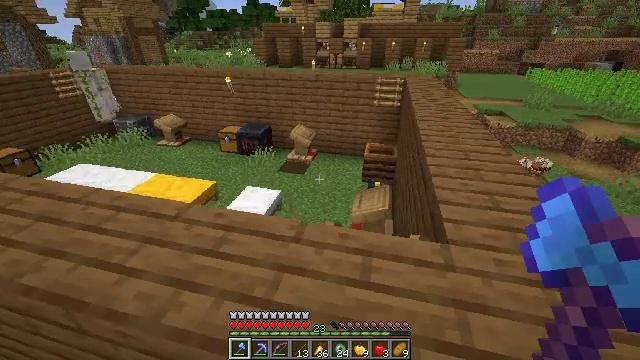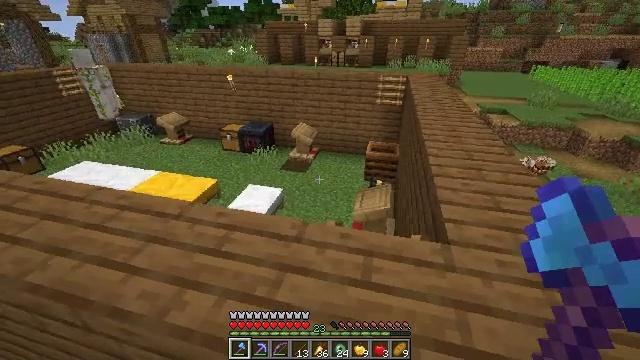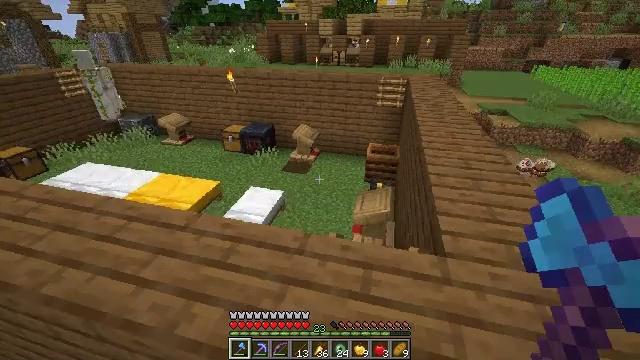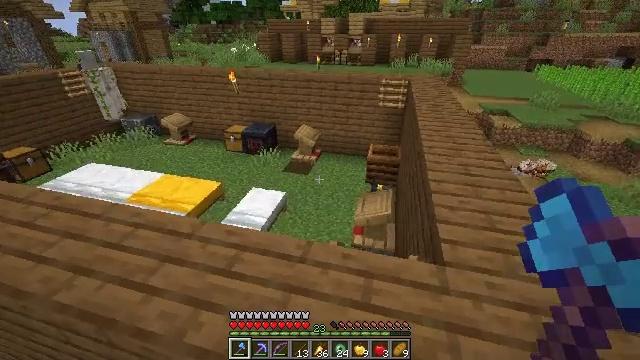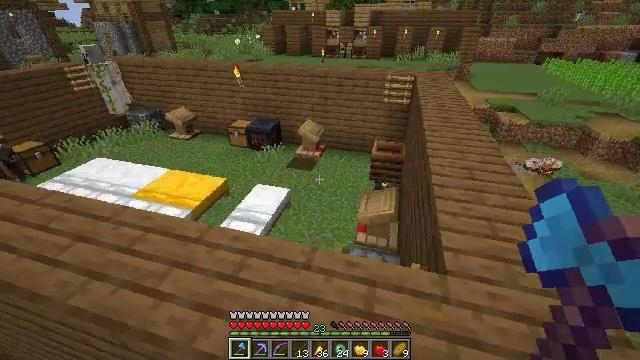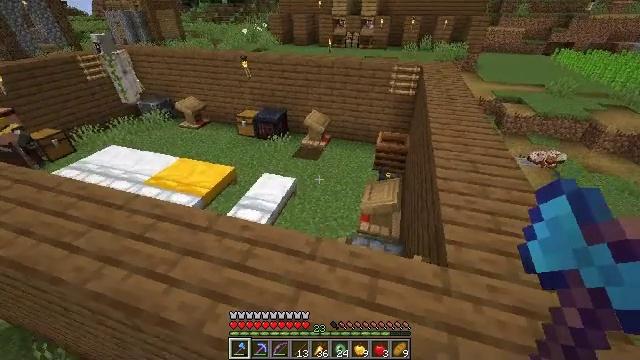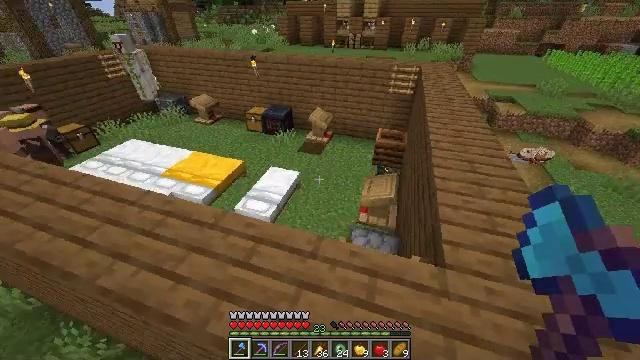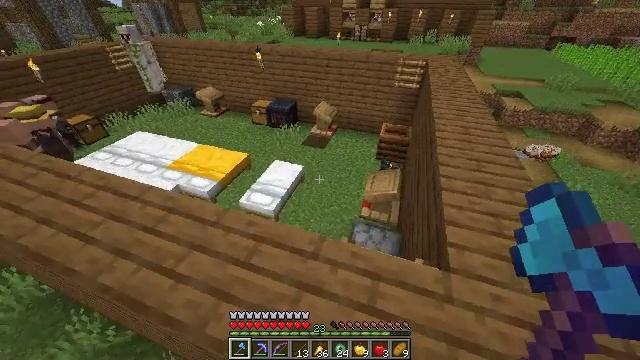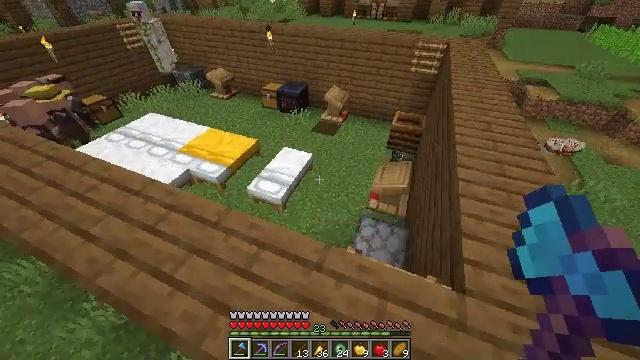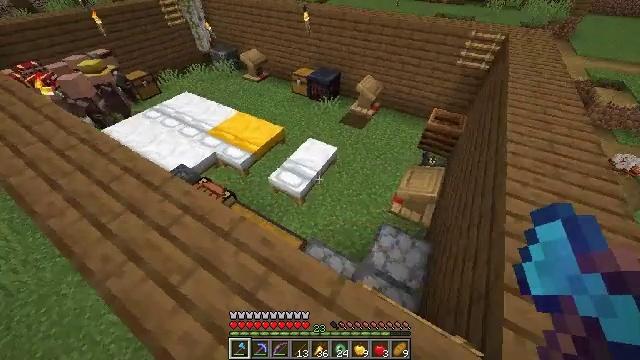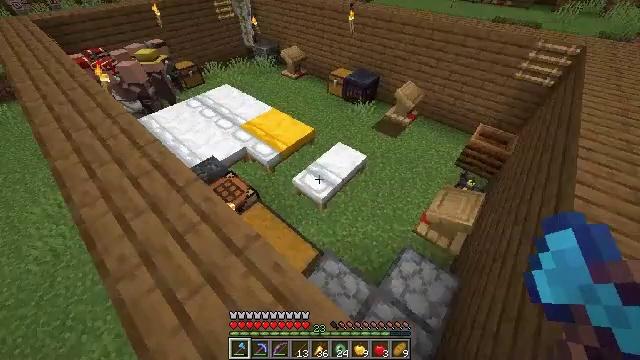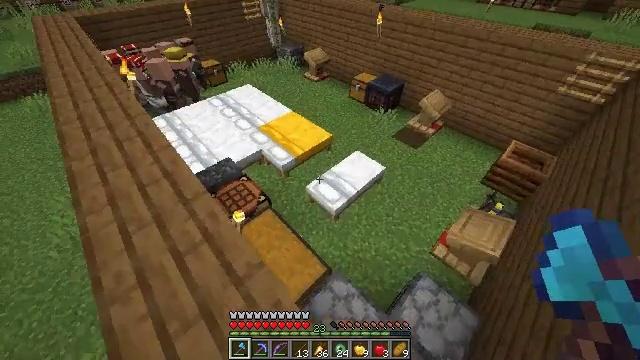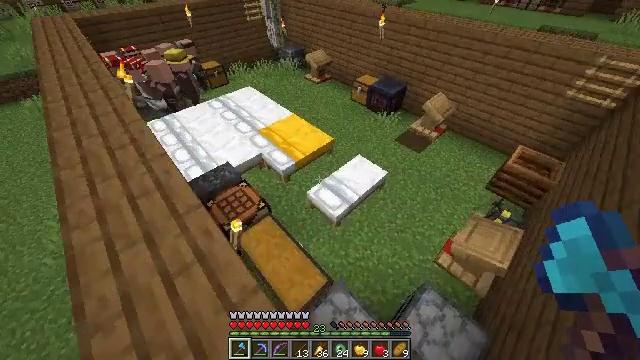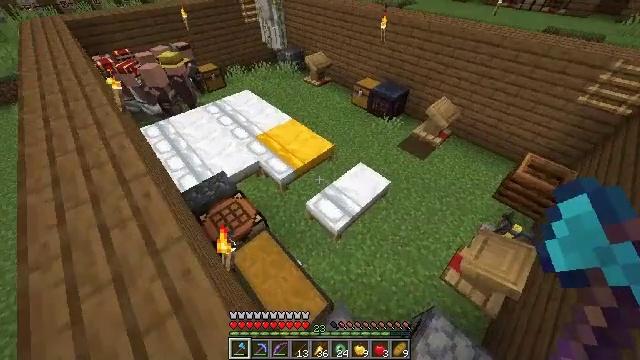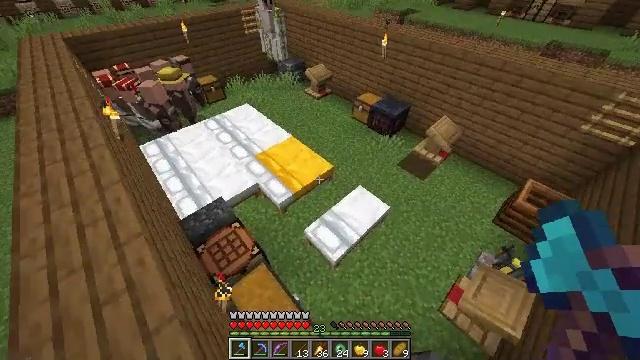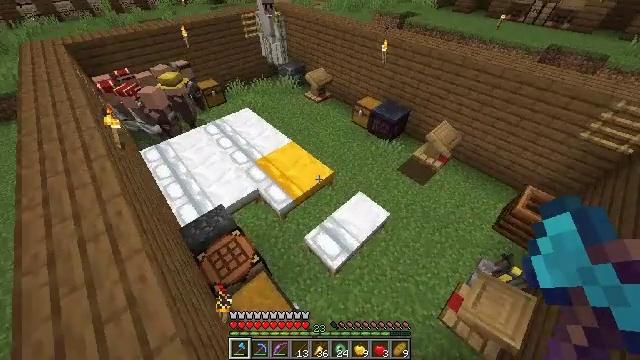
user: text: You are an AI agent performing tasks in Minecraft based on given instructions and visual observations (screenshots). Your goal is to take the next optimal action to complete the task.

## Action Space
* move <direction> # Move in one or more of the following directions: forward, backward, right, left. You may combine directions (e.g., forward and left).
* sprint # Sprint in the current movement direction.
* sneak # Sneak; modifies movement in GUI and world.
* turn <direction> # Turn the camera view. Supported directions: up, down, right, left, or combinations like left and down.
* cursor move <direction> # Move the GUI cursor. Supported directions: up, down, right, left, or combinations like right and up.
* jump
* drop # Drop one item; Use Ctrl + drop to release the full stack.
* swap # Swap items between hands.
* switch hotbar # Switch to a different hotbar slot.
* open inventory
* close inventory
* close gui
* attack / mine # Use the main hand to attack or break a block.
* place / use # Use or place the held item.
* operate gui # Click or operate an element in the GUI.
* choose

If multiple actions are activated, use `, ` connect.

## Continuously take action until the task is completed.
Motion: motion action
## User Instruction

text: Remove the white bed from its place.
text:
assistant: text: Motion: move forward, sprint
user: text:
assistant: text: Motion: move forward, sprint
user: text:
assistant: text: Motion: move forward, sprint
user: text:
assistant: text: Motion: move forward, sprint, turn down
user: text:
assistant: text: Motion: move forward, sprint, turn left and down
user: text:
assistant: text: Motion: move forward, sprint, turn down
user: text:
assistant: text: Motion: move forward, sprint, turn left and down
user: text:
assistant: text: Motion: move forward, sprint, turn left and down
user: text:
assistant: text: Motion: move forward, sprint, turn left and down
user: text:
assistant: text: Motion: move forward, sprint, turn left
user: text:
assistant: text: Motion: move forward, sprint, turn left
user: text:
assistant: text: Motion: move forward, sprint
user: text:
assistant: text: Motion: move forward, sprint
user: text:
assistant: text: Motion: move forward, sprint, jump
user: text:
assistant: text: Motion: move forward, sprint, jump
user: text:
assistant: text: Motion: move forward, sprint, jump
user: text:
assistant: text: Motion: move forward, sprint, turn right and down, jump
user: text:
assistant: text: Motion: move forward, sprint, turn right
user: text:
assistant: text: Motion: move forward, sprint
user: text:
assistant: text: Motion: move forward, sprint
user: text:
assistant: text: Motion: move forward, sprint, turn left and up
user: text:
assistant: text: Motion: move forward, sprint, turn left and up
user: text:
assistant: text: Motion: move forward, sprint, turn left and up
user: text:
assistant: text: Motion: move forward, sprint, turn left and up
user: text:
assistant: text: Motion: move forward, sprint, turn left and up
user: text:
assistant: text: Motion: move forward, sprint, turn left
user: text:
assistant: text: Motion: move forward, turn left
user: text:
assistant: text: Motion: no_op
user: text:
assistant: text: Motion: no_op
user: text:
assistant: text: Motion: no_op